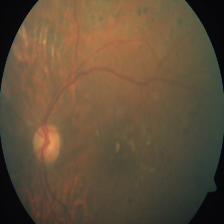
Diabetic retinopathy grade: Severe